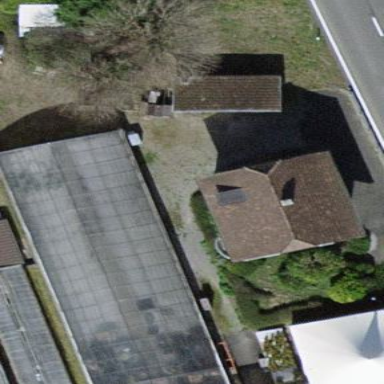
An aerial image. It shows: Detached building with half-hipped roof.